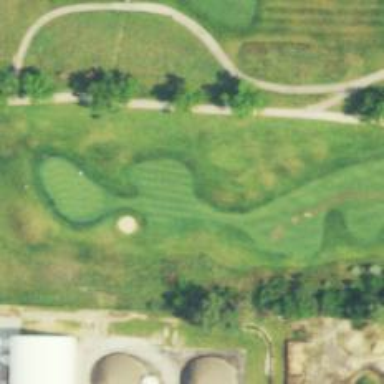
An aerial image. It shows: View of golf hole.